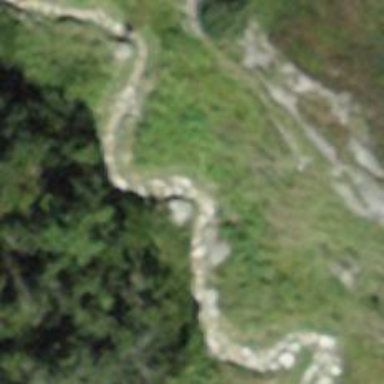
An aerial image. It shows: Path with excellent visibility for trail.